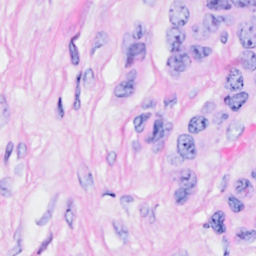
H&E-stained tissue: Breast